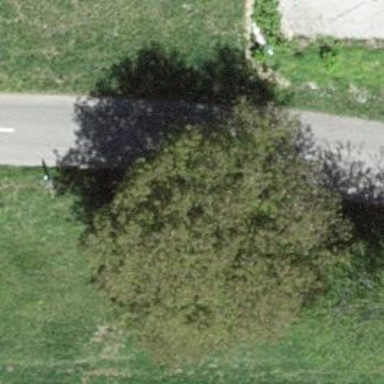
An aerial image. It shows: Deciduous tree with broadleaved leaves.